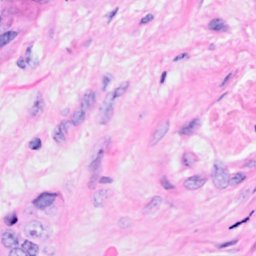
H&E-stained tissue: Breast